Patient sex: M
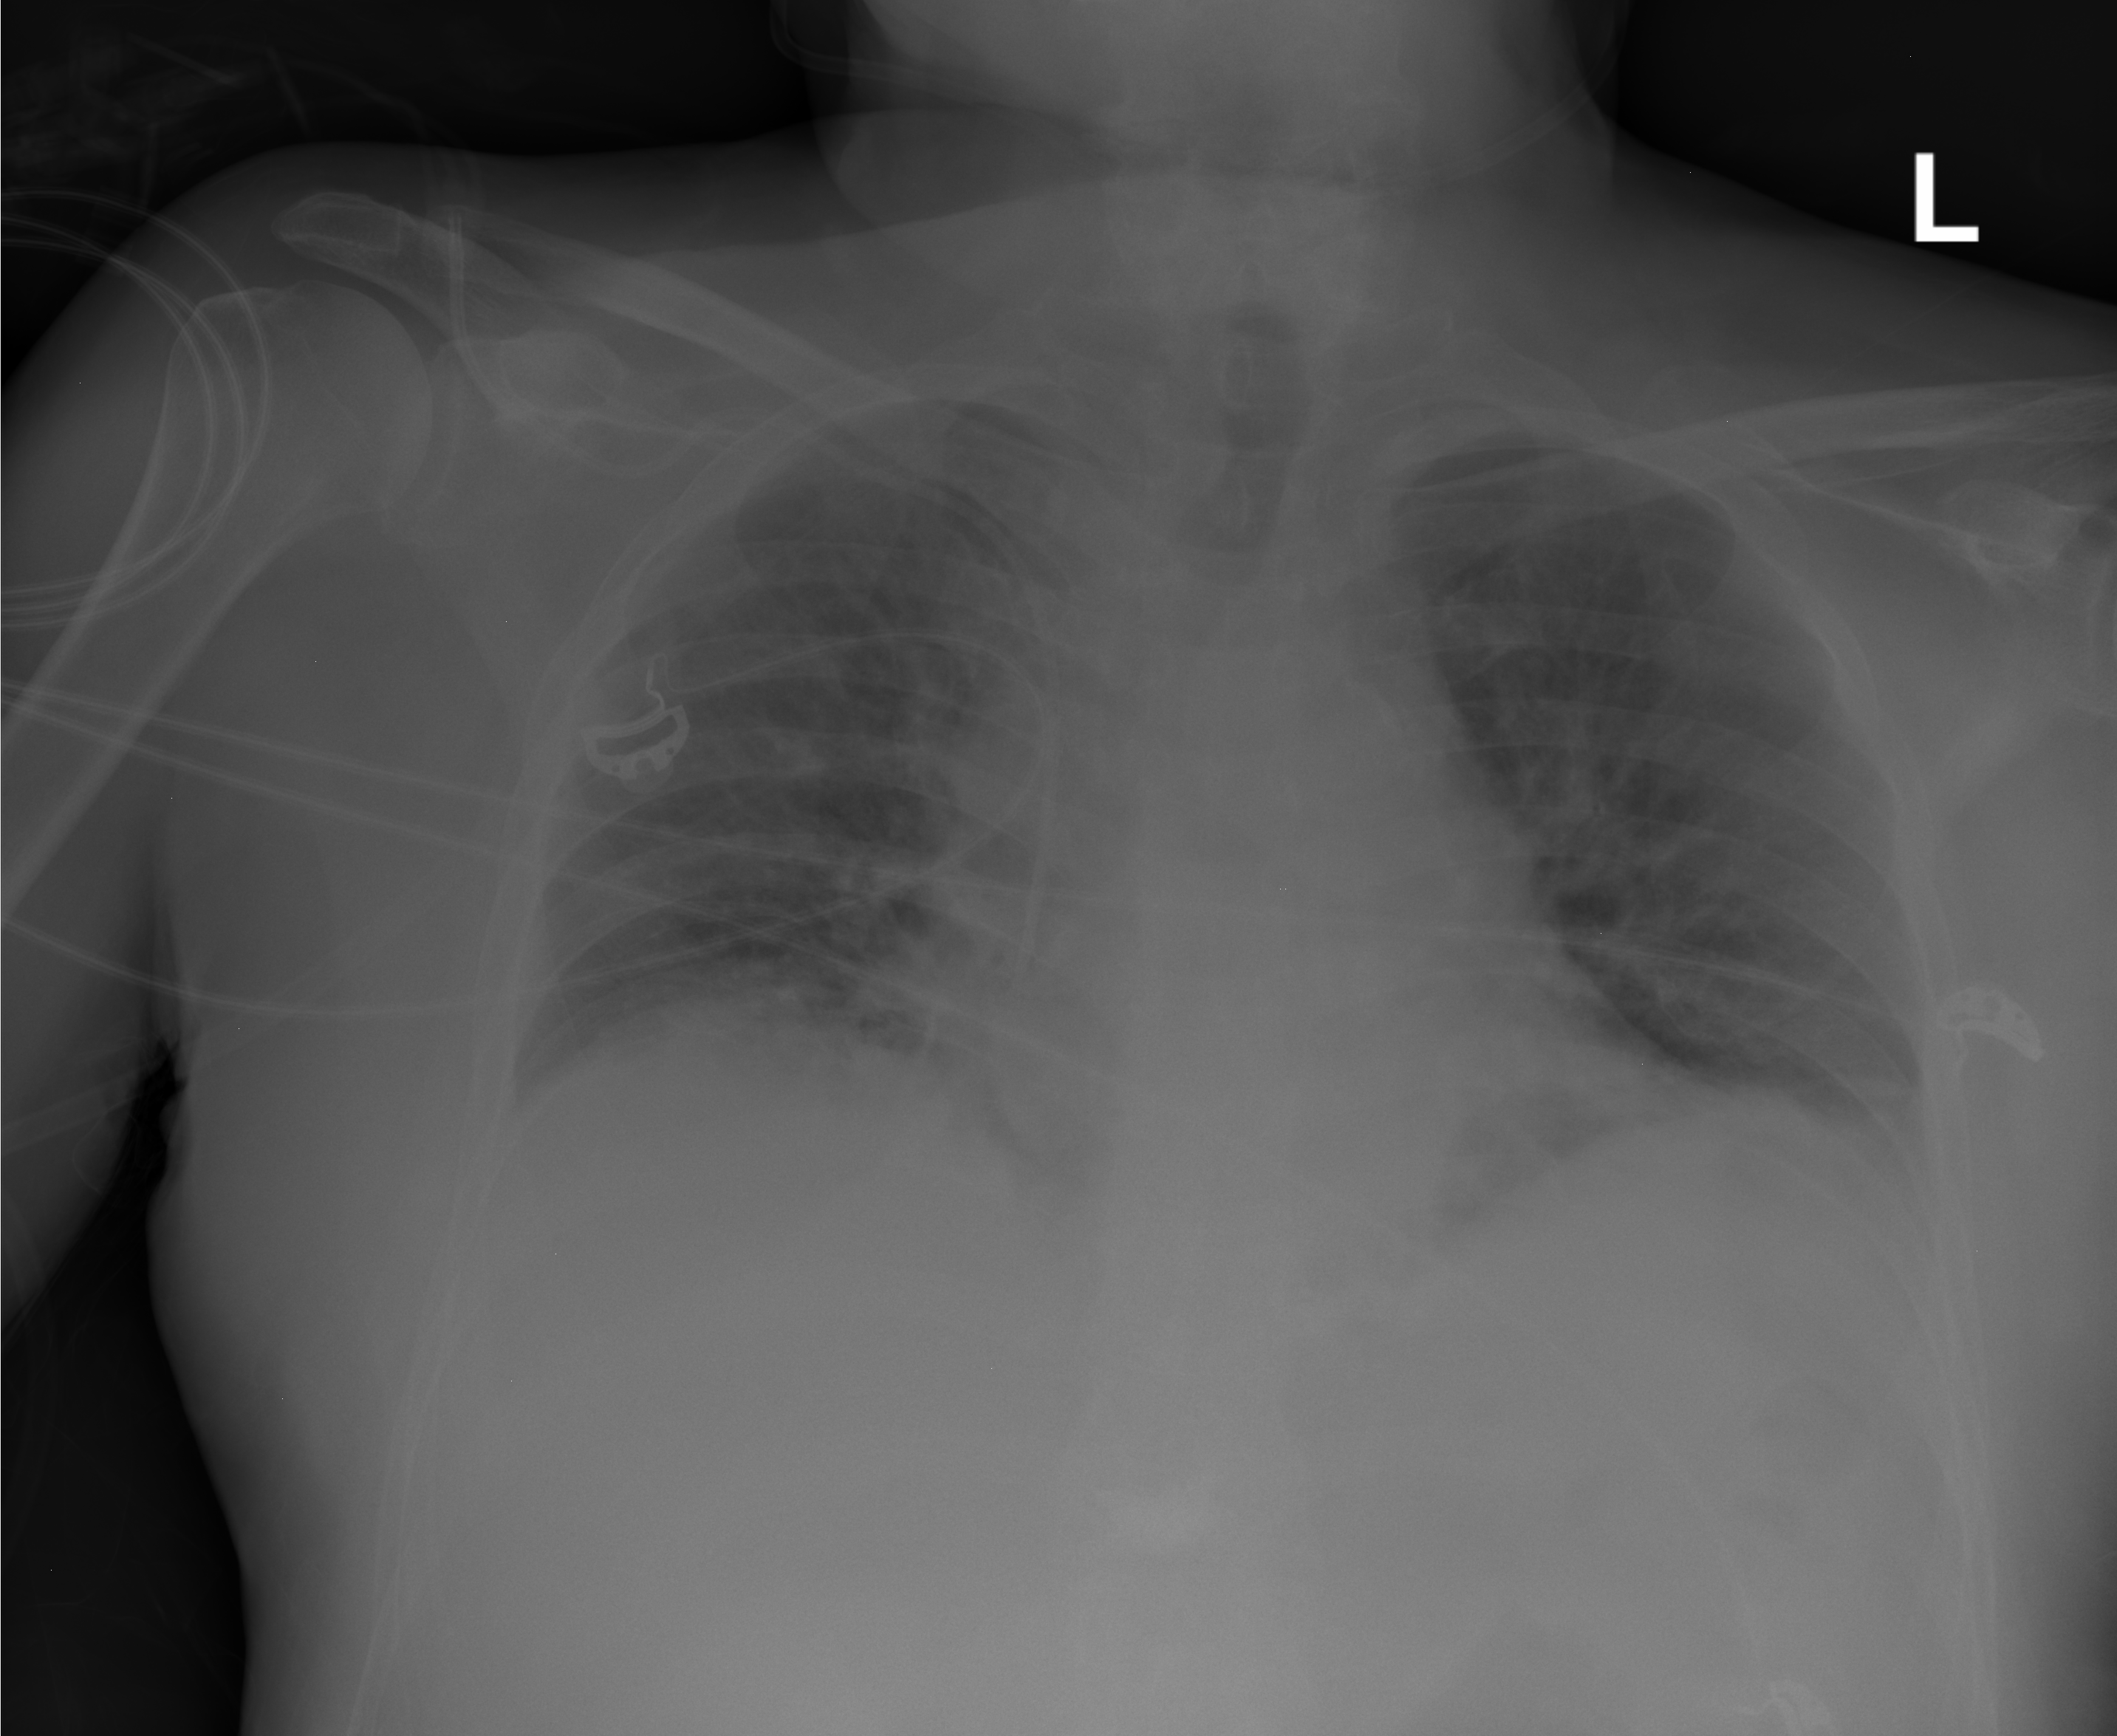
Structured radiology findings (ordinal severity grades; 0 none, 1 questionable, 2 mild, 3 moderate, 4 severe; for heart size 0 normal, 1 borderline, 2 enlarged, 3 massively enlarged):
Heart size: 0
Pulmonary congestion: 1
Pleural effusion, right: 0
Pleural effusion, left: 0
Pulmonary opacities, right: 0
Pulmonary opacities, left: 0
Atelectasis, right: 0
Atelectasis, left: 2